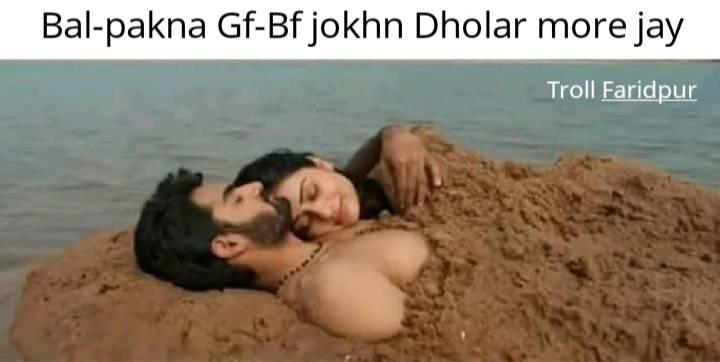
Caption: Bal-pakna Gf -Bf jokhn Dholar more jay
Label: hate